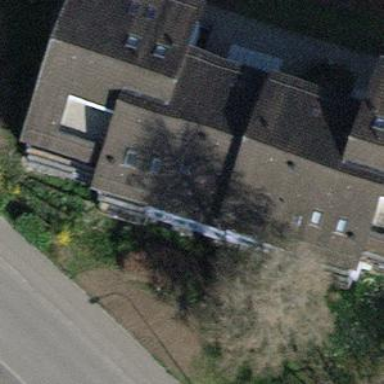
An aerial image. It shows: Terrace building.